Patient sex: F
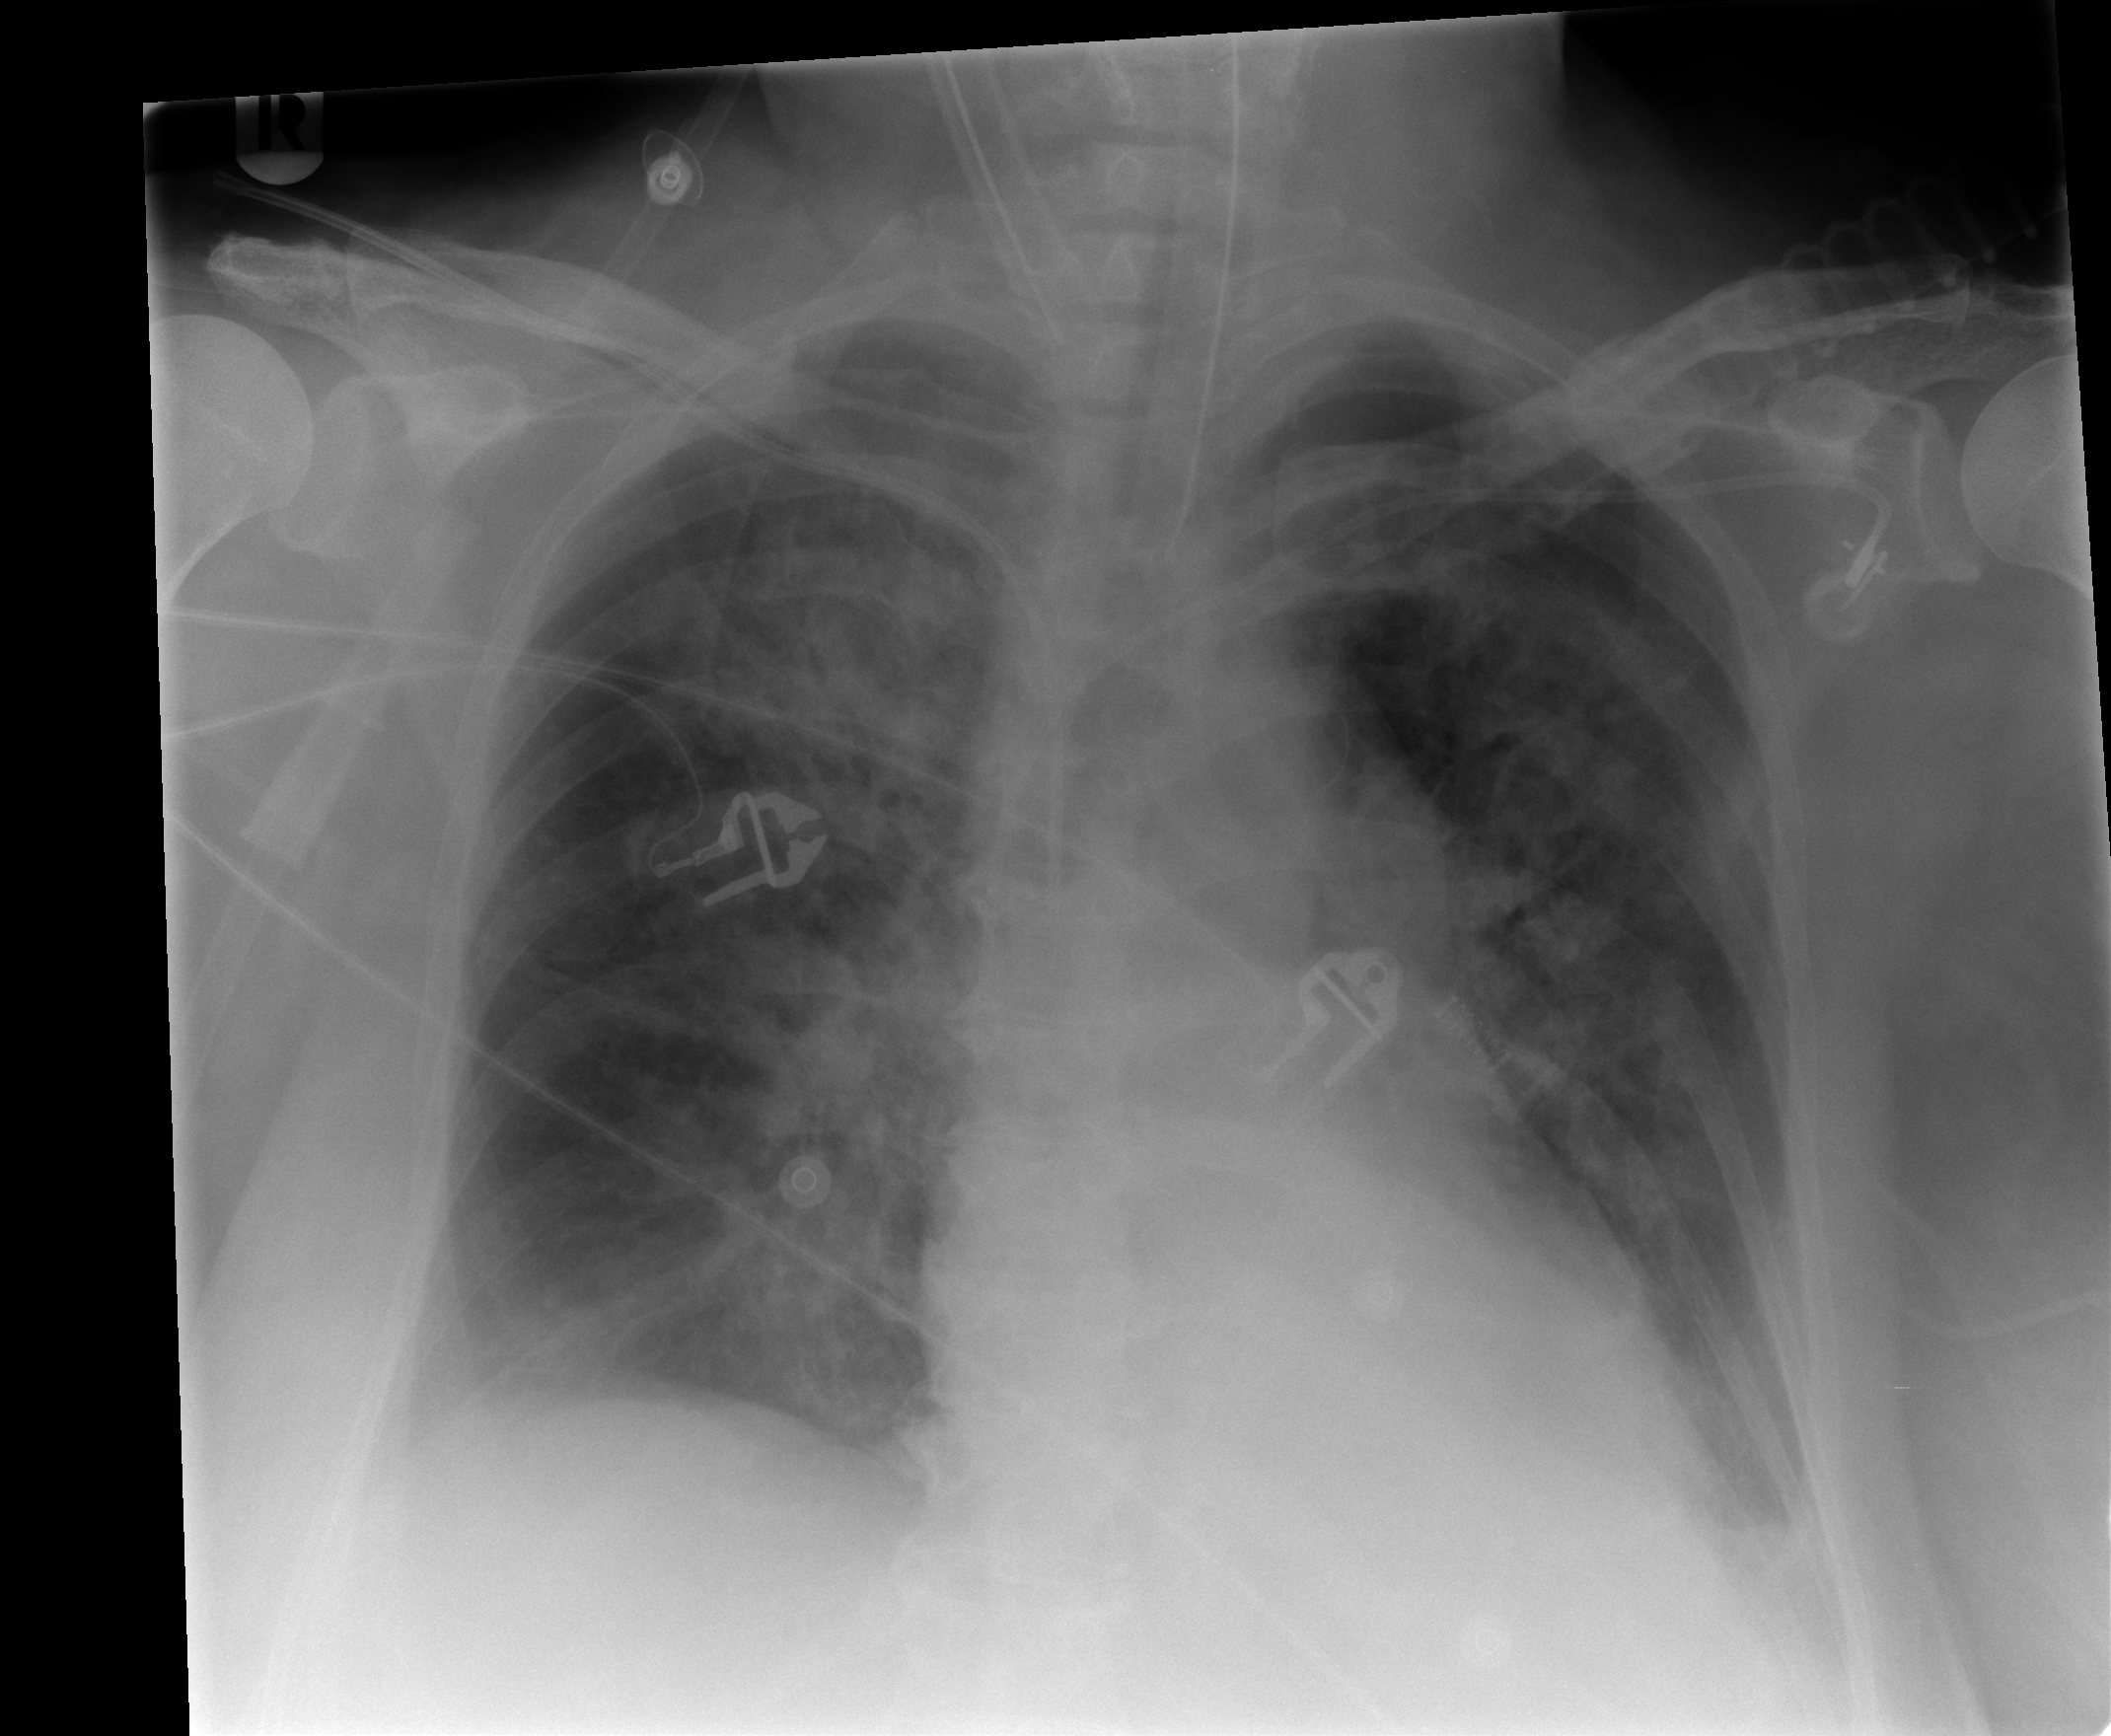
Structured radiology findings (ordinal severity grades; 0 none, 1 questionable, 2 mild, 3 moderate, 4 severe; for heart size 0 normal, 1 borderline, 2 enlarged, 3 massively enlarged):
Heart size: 0
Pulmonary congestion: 2
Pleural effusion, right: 2
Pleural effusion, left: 2
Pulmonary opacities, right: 3
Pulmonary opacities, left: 3
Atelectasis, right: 3
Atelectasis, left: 1